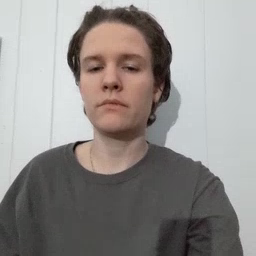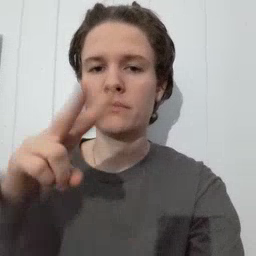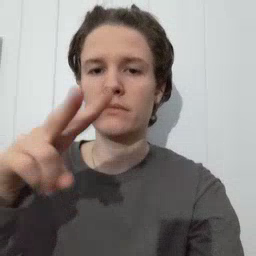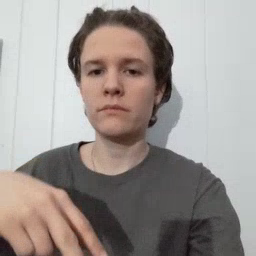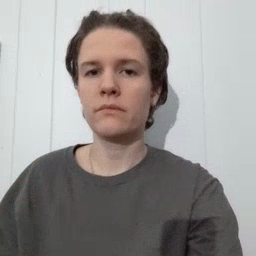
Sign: read